Question: I have a project in my application where I keep all of my Resources & reusable custom control classes (including styles, brushes, custom controls, etc.).
The App.xaml file of my Application's "Main" project references the ResourceLibrary file that references all my organized ResourceDictionary files like so:
'''
<Application.Resources>
<ResourceDictionary>
<ResourceDictionary.MergedDictionaries>
<ResourceDictionary Source="/ControlResources;component/ResourceDictionaries/ResourceLibrary.xaml"/>
<ResourceDictionary Source="Simple Styles.xaml"/>
</ResourceDictionary.MergedDictionaries>
<Style TargetType="{x:Type Window}">
<Setter Property="FontFamily" Value="Segoe UI" />
</Style>
<Style TargetType="{x:Type Rectangle}" />
</ResourceDictionary>
</Application.Resources>
'''
Note: I am following this article <URL>.
Below is a snapshot of what my "ControlResources" project looks like.

Referencing the style and customControl resources works great when I reference them from my main project, "GlenwareMaster", but when referencing the brush resources under "Brushes" from any of the style resources, the application is clearly not finding them.
My question: Can I just add a project-self-referencing link (an inherent right-click blend feature?). How can I get the style ResourceDictionaries to locate the Brush ResourceDictionaries in the same project?
Thanks in advance!
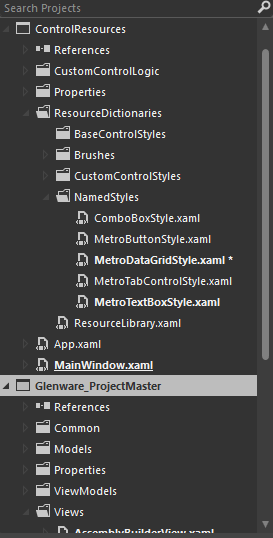
Answer: How are you referencing the brush resource dictionaries in your style dictionaries? Make sure you're using pack URIs and that they are correct.
My standard practice is to use the absolute pack uri format in any resource dictionaries that I plan to reference within another resource dictionary- leads to less errors if you end up moving it to another project in the future. When you reference brushes in your common style resource dictionaries, Try something like:
'''
<ResourceDictionary Source="pack://application:,,,/ControlResources;component/ResourceDictionaries/Brushes/MyBrushes.xaml"/>
'''
You can read more about Pack URIs here: <URL>